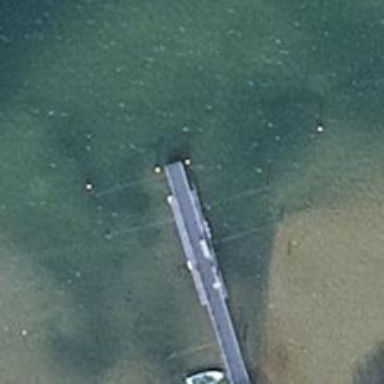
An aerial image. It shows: Man-made pier.